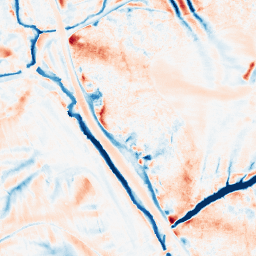
Category: edge_preserving
Decomposition family: median
Decomposition parameters: size: 21
Upsampling method: lanczos
Upsampling parameters: scale: 2
Upsampling scale: 2